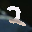
Label: 2